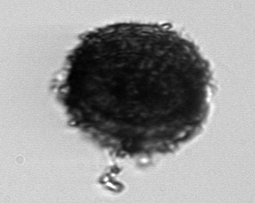
Label: Thalassiosira_TAG_external_detritus